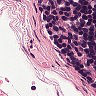
Metastatic tissue present: no